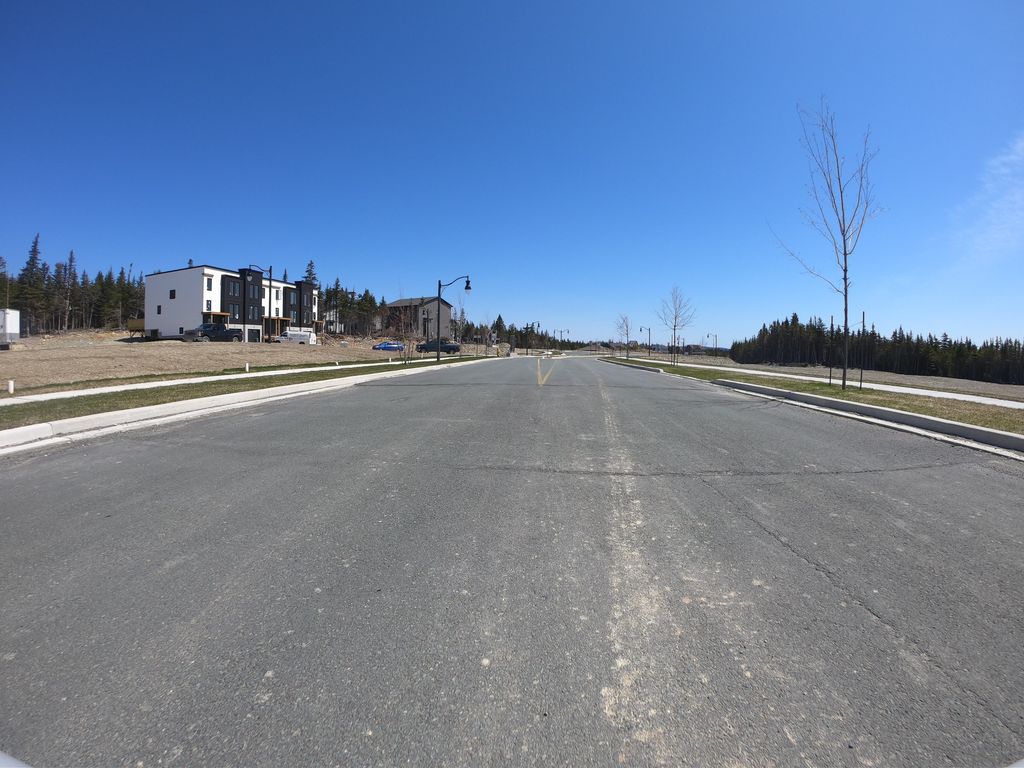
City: st_johns